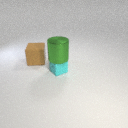
small cyan rubber cube below large green metal cylinder